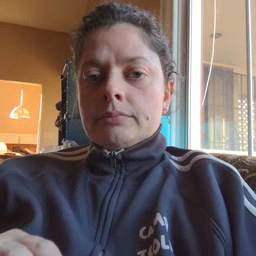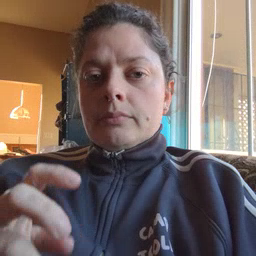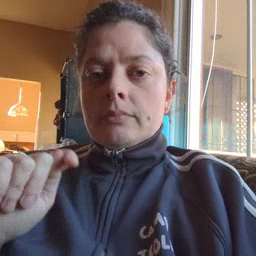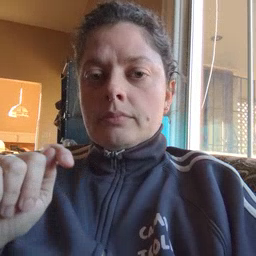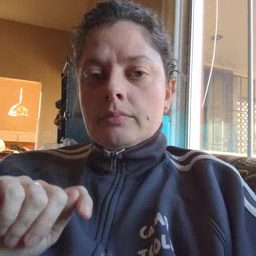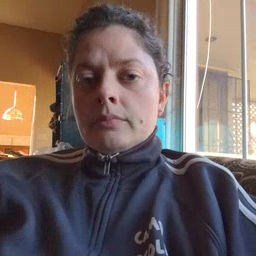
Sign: potty